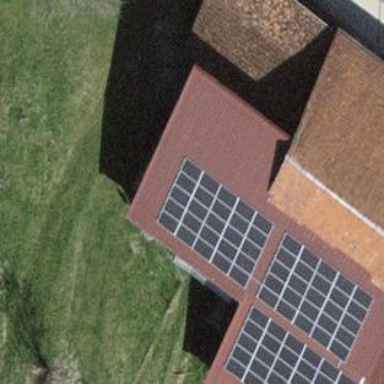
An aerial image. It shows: Solar power generator with photovoltaic panels.